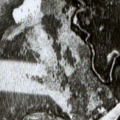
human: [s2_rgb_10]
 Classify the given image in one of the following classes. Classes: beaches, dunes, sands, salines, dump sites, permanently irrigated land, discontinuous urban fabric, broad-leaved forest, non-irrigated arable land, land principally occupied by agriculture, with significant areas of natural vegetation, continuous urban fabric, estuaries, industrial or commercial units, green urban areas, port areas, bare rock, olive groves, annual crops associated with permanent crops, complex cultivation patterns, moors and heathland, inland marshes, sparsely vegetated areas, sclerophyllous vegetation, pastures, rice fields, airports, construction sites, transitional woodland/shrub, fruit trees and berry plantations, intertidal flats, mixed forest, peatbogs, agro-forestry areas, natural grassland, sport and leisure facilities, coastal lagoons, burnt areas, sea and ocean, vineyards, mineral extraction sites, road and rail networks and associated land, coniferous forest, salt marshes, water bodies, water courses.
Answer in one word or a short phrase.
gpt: coniferous forest, transitional woodland/shrub, water courses